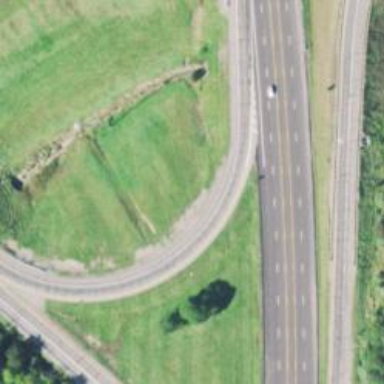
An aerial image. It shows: Asphalt motorway link.